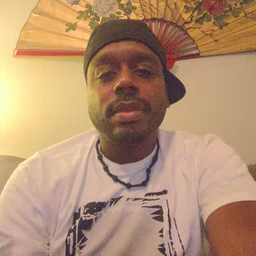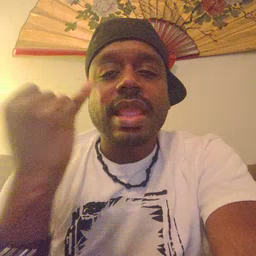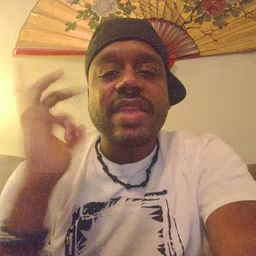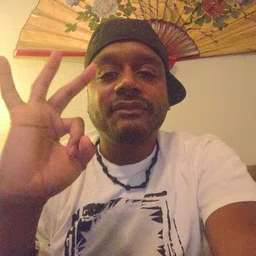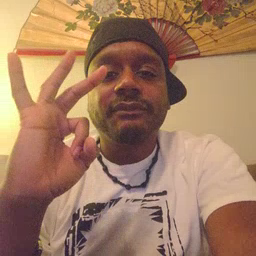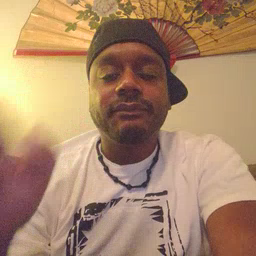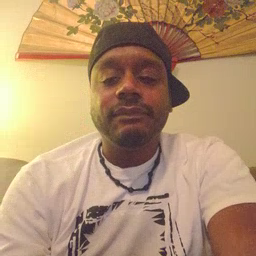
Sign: if